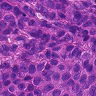
Metastatic tissue present: yes